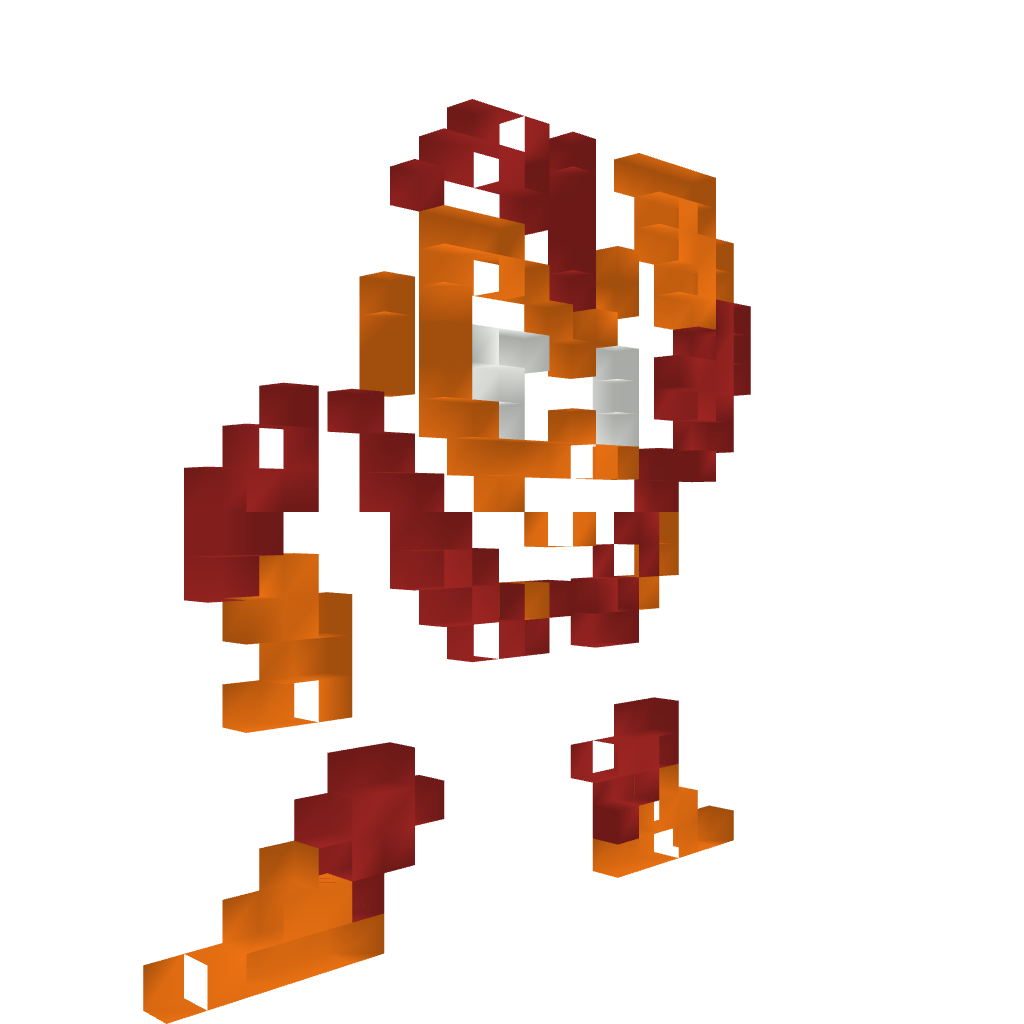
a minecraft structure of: Bombman (ErnieCIII)